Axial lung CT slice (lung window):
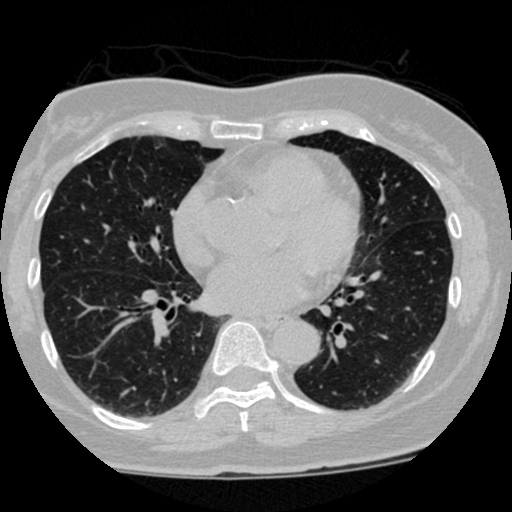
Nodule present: no